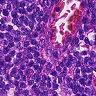
Metastatic tissue present: no